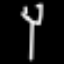
Label: fork